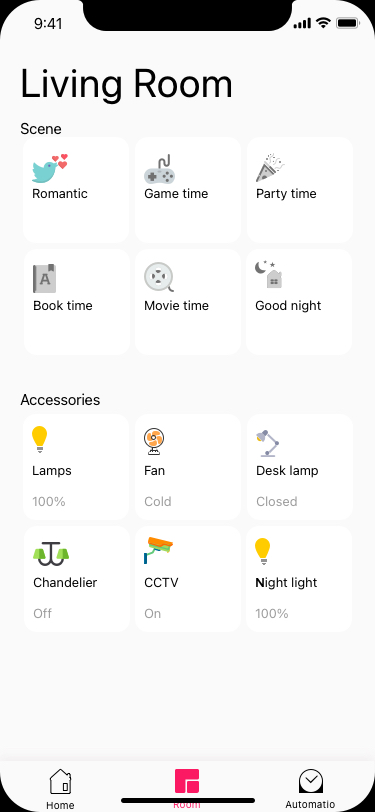
Text in this UI design:
Fan
Cold
Desk lamp
Closed
Lamps
100%
CCTV
On
Night light
100%
Chandelier
Off
Accessories
Game time
Party time
Romantic
Movie time
Good night
Book time
Scene
Living Room